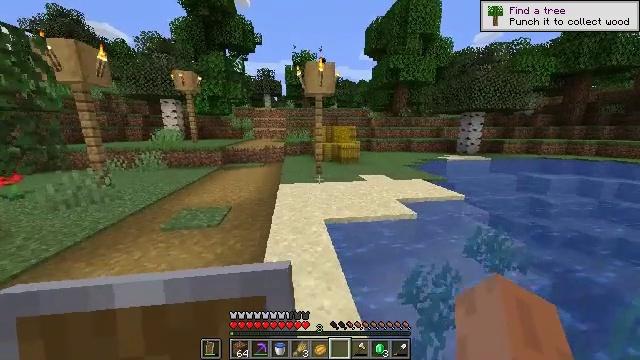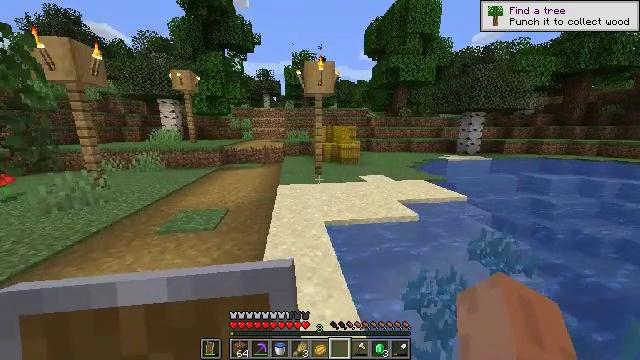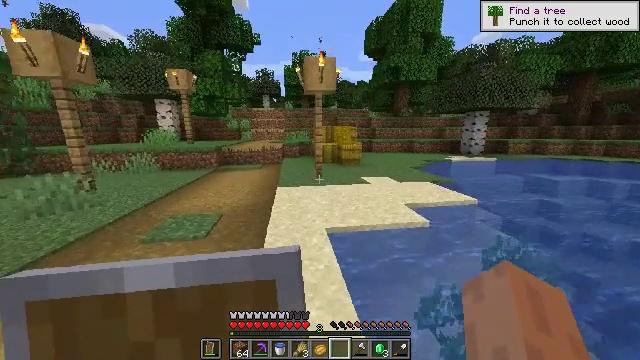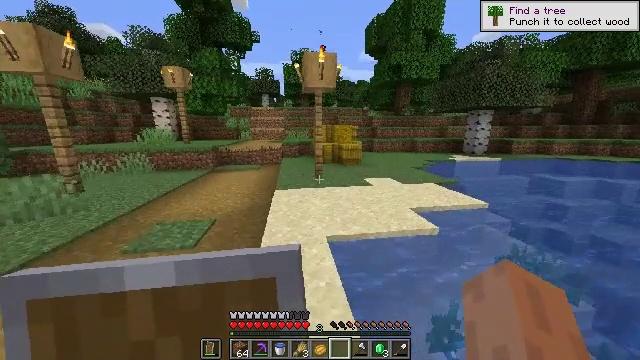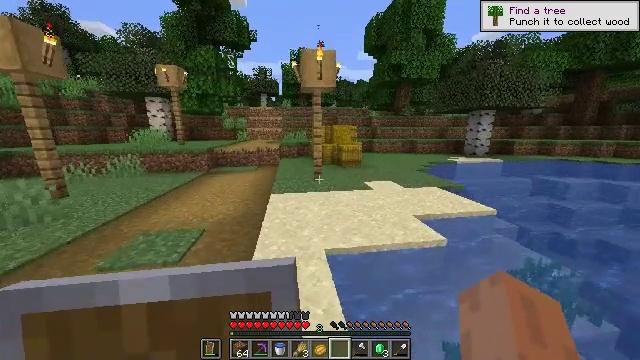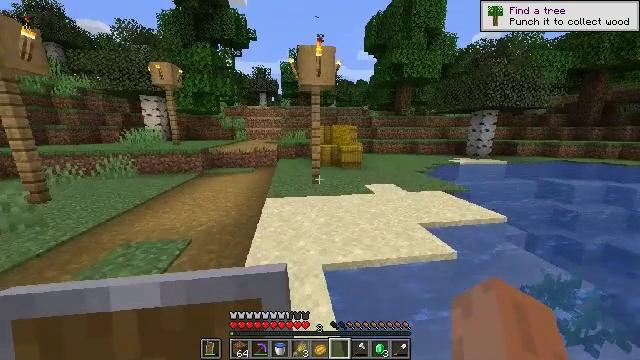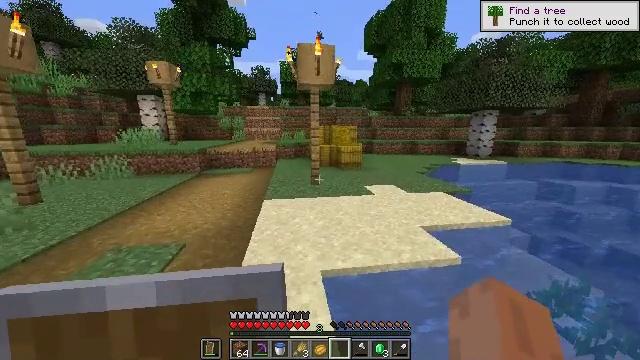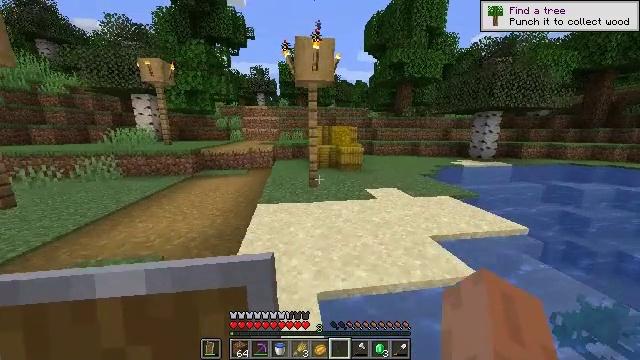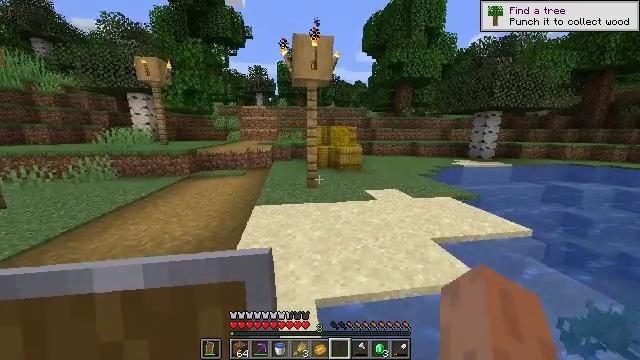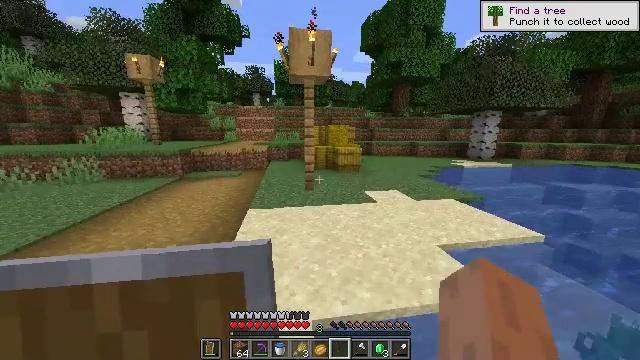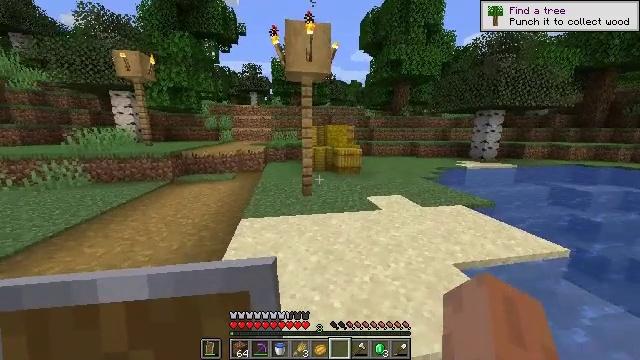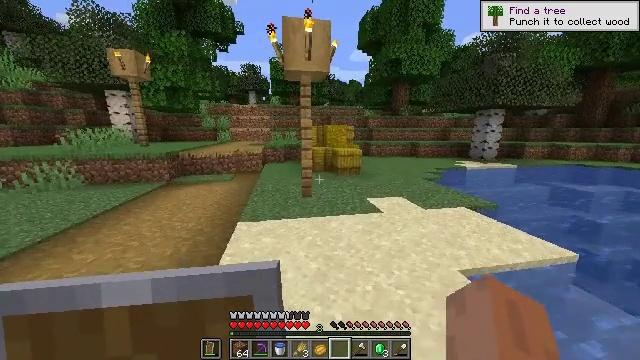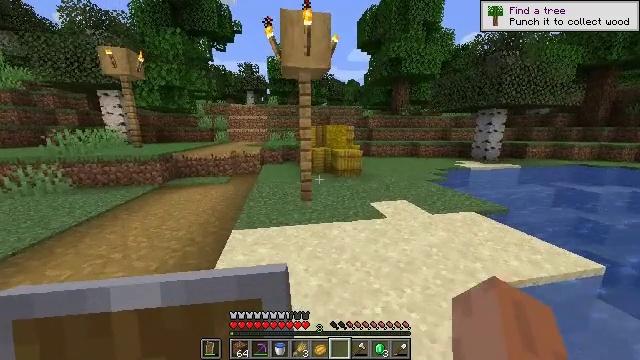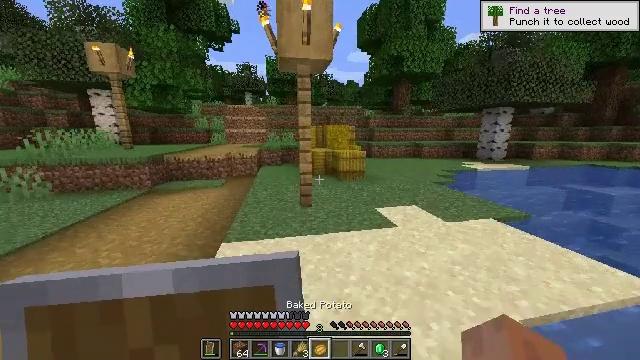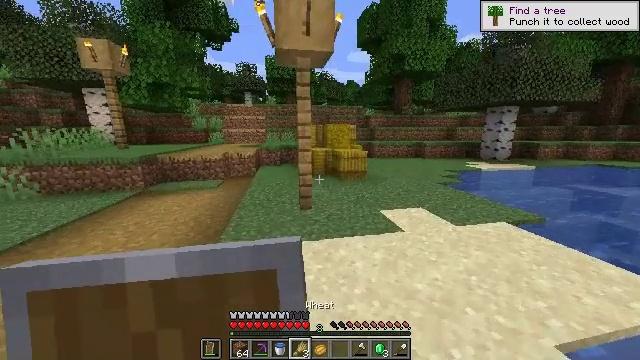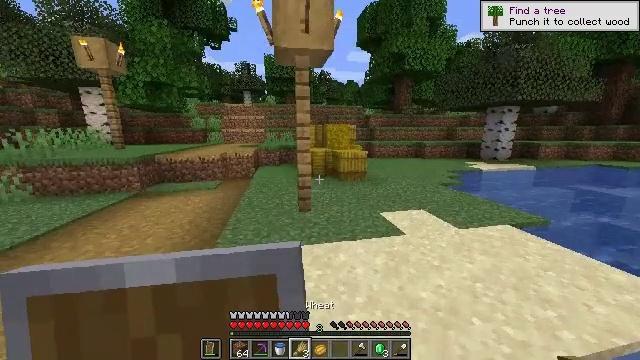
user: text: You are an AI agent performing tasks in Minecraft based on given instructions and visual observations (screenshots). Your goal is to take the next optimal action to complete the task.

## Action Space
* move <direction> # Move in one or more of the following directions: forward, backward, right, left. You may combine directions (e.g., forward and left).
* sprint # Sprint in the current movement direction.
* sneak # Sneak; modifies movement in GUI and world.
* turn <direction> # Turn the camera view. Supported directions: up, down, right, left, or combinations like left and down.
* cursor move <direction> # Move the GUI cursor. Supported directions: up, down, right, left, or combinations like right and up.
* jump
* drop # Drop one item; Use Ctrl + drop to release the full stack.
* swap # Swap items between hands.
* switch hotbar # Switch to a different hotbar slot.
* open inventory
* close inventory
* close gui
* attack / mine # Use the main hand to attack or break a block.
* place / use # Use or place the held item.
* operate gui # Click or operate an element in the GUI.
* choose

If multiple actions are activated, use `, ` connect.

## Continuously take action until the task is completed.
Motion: motion action
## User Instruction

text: Harvest hay blocks from the village.
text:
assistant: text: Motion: move forward
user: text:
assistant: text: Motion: move forward
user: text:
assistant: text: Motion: move forward
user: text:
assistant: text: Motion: move forward
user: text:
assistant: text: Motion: move forward
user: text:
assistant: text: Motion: move forward
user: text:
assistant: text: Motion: move forward
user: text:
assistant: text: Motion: move forward
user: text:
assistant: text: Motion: move forward
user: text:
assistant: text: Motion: move forward
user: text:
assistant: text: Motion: move forward
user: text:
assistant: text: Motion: move forward
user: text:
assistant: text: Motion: move forward
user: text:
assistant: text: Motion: move forward
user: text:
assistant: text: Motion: move forward
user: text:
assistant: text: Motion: move forward
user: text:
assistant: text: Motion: move forward
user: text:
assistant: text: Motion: move forward
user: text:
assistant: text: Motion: move forward
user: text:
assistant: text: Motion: move forward
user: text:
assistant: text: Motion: move forward and move right
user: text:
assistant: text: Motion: move forward and move right
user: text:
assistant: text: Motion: move forward and move right
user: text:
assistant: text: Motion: move forward and move right
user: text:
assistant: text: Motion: move forward
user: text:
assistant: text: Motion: move forward
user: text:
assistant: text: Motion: move forward
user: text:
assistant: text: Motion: move forward, turn left and down
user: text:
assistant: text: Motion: move forward, turn down
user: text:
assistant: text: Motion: move forward